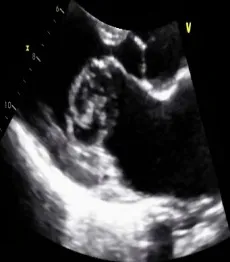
(A) Transthoracic echocardiography, parasternal long axis view. A broad-based mass is filling the left atrium and protruding into the LV cavity during diastole.
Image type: radiology (ultrasound)